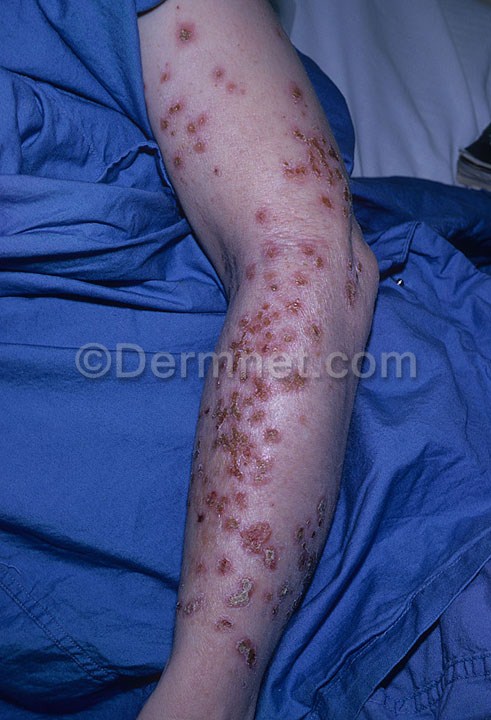
Disease: Warts Molluscum and other Viral Infections